Field crop: tomato
Growth stage: 1
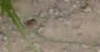
Species: cyperus